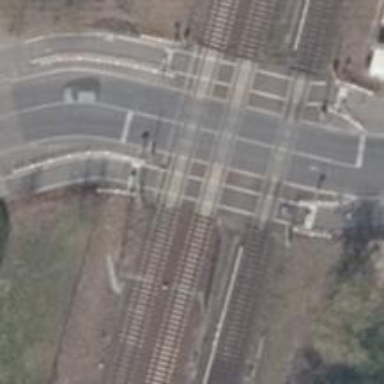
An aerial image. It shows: Full railway crossing barrier.